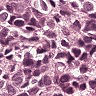
Metastatic tissue present: yes